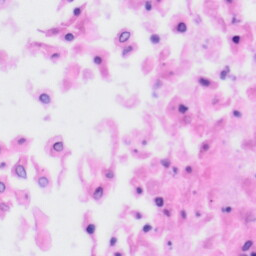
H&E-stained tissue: Tonsil